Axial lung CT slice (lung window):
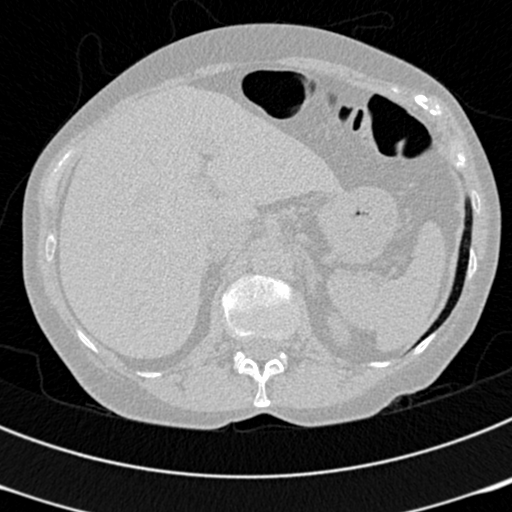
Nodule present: no